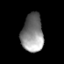
Tissue: prostate
Cell type: T cells
Senescence score: 0.7507
Nuclear area (px): 809
Mean DAPI intensity: 132.551